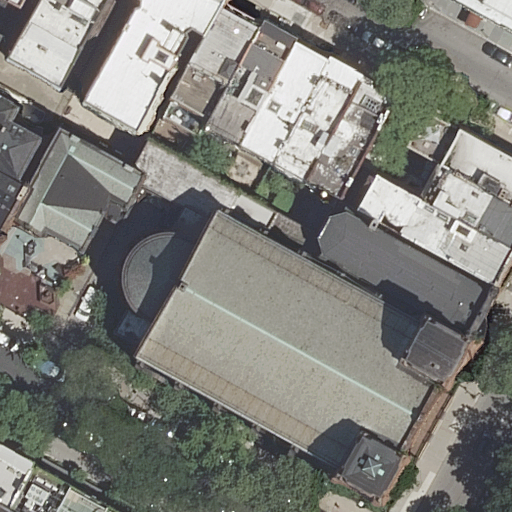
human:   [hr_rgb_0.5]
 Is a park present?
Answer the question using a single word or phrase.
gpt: yes

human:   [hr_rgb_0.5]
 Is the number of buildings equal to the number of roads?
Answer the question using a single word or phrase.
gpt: no

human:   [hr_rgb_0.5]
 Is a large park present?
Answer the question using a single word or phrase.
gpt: yes

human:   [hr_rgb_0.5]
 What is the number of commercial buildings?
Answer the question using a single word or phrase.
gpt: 0

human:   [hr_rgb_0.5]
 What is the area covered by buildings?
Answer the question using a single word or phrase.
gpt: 6675m2

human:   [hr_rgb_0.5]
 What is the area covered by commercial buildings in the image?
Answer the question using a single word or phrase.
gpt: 0m2

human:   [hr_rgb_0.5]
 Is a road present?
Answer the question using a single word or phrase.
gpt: yes

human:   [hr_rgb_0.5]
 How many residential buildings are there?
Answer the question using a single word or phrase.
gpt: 16

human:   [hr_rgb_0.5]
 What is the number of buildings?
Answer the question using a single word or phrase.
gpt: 18

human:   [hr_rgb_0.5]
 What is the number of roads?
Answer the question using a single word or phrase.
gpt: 3

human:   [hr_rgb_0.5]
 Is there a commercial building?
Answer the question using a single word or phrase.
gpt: no

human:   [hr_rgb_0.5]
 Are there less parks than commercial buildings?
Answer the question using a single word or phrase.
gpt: no

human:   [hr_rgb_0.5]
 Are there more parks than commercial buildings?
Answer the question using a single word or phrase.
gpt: yes

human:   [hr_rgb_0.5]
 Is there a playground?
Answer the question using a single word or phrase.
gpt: yes

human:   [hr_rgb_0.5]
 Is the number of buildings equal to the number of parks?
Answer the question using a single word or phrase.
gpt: no

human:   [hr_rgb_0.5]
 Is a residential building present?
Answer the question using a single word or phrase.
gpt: yes

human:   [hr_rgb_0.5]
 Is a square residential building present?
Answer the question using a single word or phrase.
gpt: no

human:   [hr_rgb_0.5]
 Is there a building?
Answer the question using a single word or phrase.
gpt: yes

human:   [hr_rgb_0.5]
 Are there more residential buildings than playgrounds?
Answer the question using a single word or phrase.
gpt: yes

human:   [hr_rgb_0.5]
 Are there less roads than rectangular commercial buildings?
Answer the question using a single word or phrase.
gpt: no

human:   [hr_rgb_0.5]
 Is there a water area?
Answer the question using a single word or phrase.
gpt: no

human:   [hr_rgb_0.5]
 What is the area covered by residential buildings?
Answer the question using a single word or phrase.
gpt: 4244m2

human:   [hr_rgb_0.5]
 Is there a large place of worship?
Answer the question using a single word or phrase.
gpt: yes

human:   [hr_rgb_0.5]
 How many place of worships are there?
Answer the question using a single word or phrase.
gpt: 1

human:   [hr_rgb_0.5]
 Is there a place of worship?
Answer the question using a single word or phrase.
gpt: yes

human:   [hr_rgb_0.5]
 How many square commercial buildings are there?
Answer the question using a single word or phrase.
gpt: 0

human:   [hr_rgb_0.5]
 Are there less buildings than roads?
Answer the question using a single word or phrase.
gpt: no

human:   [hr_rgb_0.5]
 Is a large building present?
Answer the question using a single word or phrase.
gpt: yes

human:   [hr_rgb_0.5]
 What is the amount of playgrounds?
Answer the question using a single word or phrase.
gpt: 1

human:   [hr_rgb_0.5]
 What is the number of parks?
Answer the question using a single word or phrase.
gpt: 1

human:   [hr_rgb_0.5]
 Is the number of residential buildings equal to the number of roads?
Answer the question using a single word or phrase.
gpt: no

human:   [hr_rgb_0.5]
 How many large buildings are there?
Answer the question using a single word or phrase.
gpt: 3

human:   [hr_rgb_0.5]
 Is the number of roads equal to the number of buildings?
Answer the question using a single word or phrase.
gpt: no

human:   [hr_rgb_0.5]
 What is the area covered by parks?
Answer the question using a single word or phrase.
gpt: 6271m2

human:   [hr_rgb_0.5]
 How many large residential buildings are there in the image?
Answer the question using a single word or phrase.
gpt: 2

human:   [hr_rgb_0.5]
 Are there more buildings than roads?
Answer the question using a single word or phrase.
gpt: yes

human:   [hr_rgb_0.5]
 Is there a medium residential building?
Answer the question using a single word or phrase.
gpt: yes

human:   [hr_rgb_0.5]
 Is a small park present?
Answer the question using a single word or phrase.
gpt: no

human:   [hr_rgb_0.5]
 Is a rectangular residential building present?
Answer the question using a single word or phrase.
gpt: yes

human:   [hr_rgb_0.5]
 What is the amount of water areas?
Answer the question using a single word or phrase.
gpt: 0

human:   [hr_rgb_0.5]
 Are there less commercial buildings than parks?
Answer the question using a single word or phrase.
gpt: yes

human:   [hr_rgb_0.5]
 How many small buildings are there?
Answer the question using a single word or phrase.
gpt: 5

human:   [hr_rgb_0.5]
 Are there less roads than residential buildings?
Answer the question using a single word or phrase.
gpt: yes

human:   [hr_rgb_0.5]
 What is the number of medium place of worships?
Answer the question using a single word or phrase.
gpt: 0

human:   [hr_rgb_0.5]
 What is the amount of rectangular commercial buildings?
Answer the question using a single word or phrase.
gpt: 0

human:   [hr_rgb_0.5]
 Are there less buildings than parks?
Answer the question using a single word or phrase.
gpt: no

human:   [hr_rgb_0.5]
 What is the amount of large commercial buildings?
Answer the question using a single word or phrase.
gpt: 0

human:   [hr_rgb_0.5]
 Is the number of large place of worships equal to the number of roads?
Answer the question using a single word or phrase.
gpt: no

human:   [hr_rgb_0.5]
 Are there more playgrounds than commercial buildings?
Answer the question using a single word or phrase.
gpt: yes

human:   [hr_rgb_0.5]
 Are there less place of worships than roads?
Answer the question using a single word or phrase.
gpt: yes

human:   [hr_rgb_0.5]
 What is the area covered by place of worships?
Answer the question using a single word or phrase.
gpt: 2391m2

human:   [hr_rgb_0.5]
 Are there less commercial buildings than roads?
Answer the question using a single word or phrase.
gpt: yes

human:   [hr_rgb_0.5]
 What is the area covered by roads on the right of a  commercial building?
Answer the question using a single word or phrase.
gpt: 0m2

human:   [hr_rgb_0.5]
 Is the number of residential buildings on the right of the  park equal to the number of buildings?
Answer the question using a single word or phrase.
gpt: no

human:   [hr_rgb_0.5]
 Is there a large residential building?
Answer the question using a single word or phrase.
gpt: yes

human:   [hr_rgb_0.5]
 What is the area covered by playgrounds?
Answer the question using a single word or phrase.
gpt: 28m2

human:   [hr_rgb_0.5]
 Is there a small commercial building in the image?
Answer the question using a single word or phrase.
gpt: no

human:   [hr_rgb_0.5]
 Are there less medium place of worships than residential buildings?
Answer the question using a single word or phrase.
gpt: yes

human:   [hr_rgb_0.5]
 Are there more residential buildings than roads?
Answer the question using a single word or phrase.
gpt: yes

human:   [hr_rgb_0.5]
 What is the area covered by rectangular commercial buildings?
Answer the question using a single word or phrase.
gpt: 0m2

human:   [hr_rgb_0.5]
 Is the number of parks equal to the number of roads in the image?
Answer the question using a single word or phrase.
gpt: no

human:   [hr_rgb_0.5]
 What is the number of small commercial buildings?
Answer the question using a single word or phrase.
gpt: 0

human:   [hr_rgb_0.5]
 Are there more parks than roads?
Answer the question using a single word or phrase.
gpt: no

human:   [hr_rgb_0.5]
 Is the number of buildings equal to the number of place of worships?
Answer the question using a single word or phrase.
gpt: no